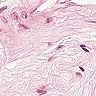
Metastatic tissue present: no